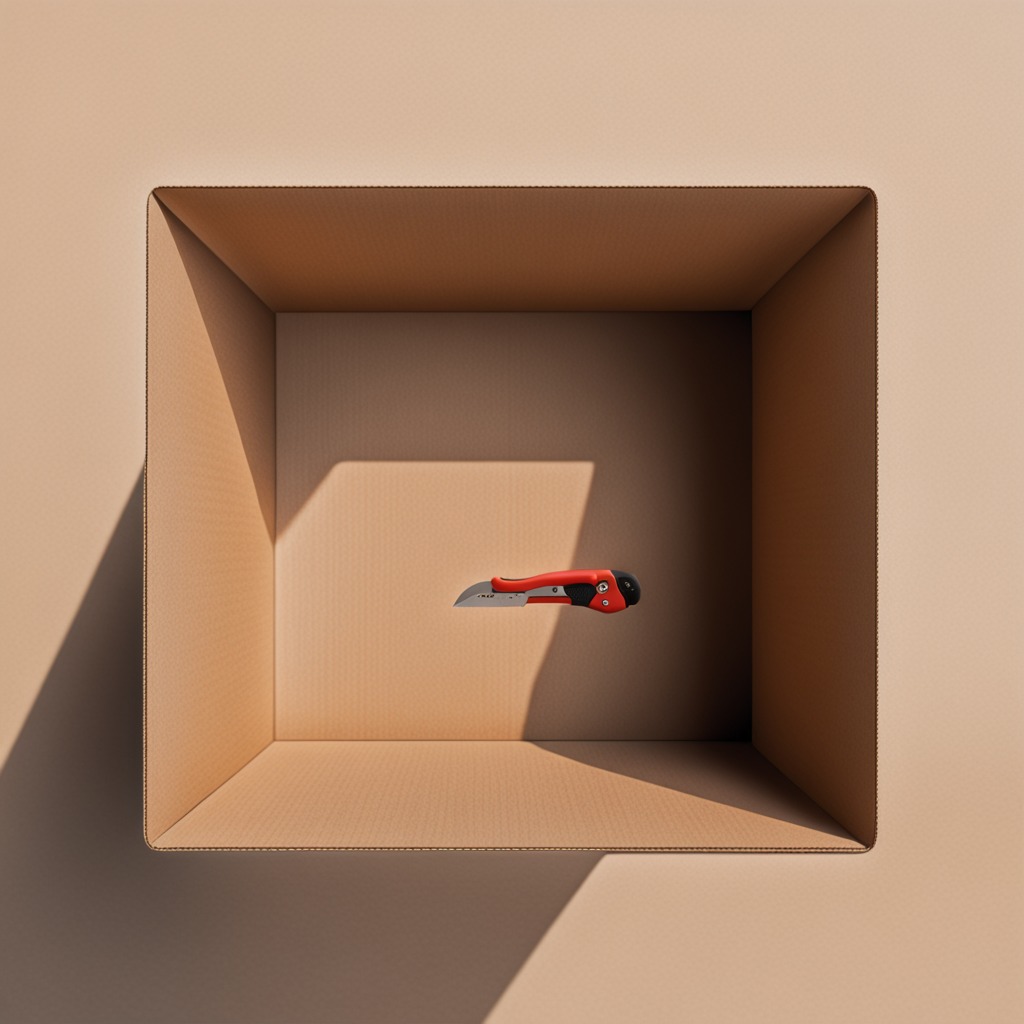
A utility knife lies on the clean dry cardboard box surface in an outdoor workshop during daytime bright natural light soft shadows slightly creased but